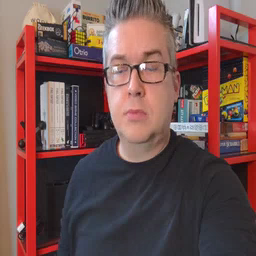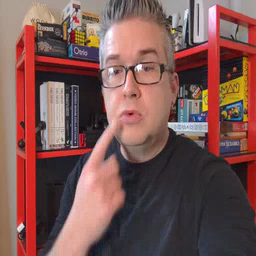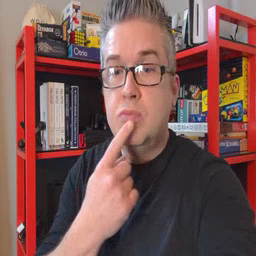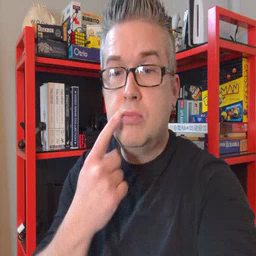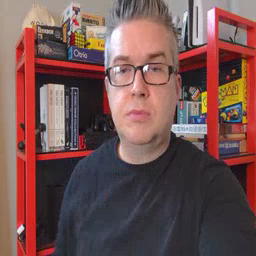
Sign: lips